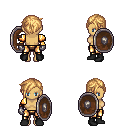
a pixel art fantasy rpg character, female body template, human, tanned skin, gold arm armor, gold greaves, light blonde pixie cut hairstyle, metal gloves, black shoes, shield, four views (front, back, left, right), 2x2 character sprite sheet, small pixel art, hard edges, no anti-aliasing